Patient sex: M
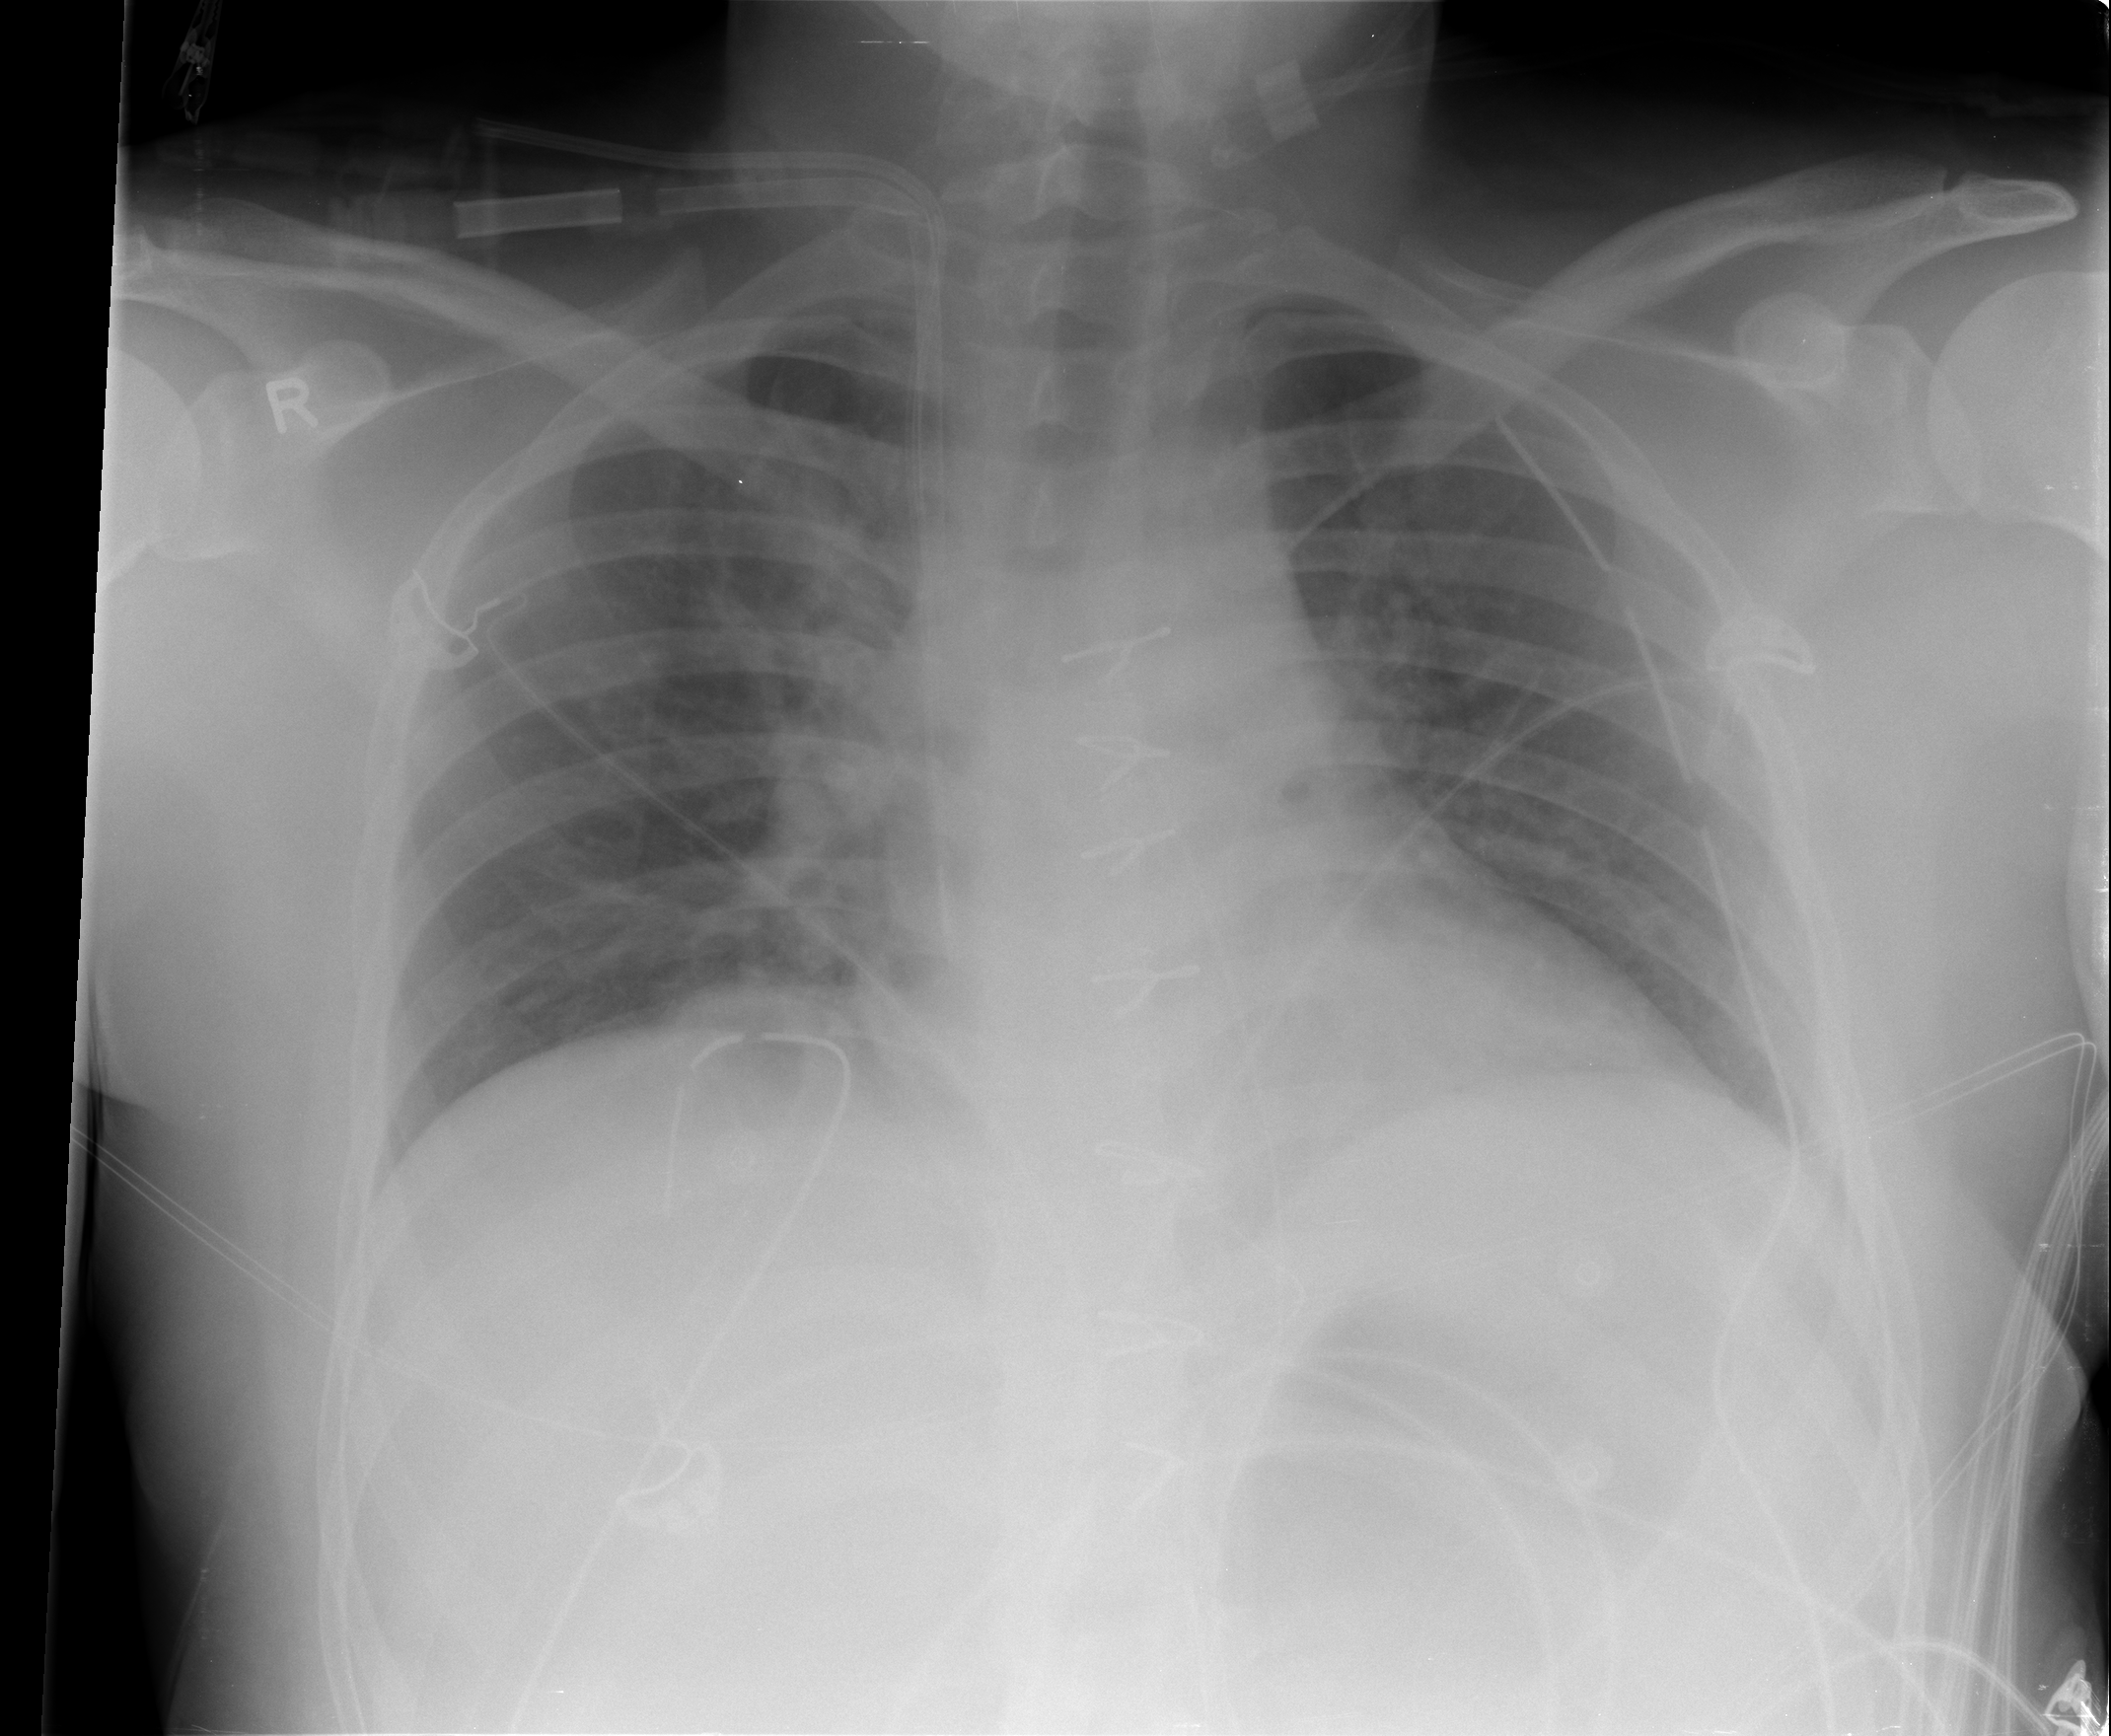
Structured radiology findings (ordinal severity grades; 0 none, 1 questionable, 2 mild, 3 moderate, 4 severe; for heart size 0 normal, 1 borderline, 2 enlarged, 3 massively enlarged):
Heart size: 0
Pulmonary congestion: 2
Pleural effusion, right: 0
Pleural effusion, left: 0
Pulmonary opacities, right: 0
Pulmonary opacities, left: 0
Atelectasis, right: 0
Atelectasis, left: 0